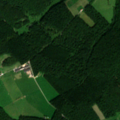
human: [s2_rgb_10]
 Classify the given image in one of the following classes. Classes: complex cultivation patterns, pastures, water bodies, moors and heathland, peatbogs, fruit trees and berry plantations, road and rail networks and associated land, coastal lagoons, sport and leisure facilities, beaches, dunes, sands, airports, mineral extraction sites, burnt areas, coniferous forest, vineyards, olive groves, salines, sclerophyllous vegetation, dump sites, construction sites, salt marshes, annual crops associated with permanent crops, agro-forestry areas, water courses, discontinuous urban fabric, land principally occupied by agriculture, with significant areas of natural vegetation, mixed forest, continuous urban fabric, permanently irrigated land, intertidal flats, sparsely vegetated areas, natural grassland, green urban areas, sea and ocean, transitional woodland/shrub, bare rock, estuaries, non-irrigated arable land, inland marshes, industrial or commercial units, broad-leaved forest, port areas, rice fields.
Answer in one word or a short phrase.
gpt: pastures, complex cultivation patterns, broad-leaved forest, coniferous forest